Interaction volume radius: 10 \u00c5
Interaction volume height: 20 \u00c5
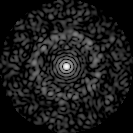
Disorder parameter: 0.8322